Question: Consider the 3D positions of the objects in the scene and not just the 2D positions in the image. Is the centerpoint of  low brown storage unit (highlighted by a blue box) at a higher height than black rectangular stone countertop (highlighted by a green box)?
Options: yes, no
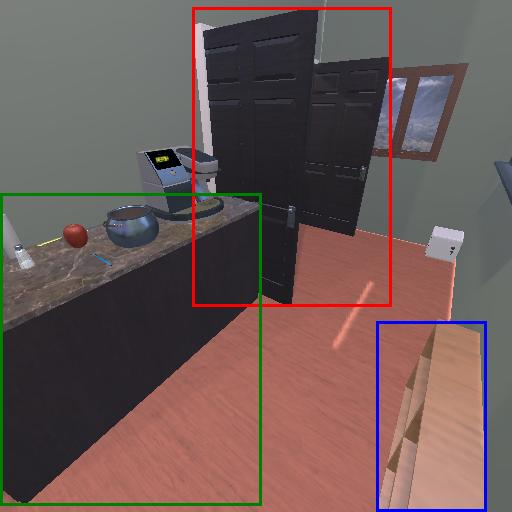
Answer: yes